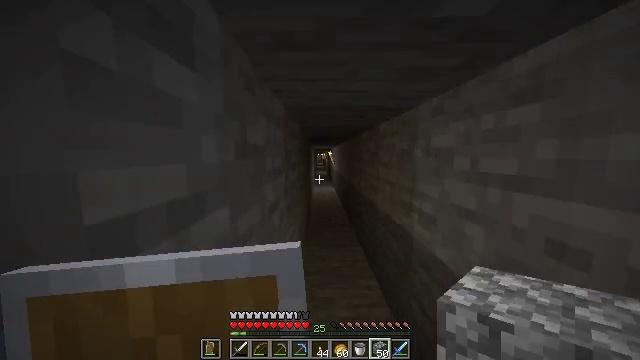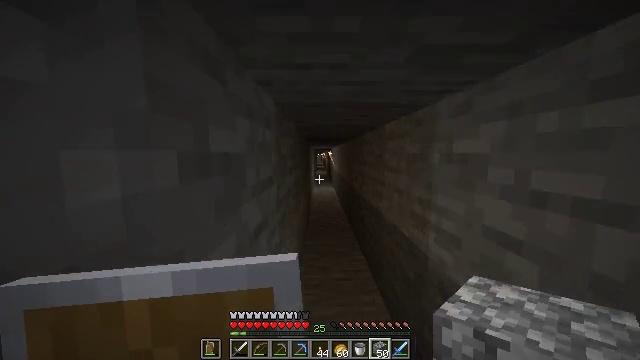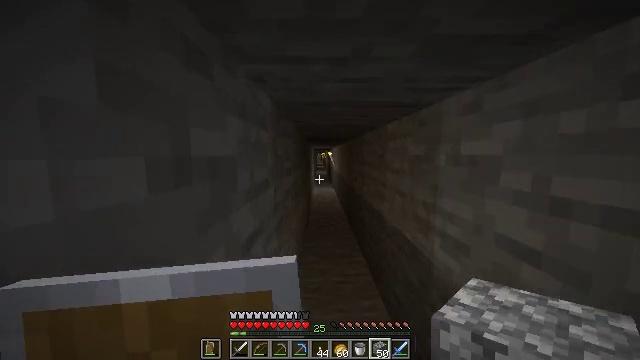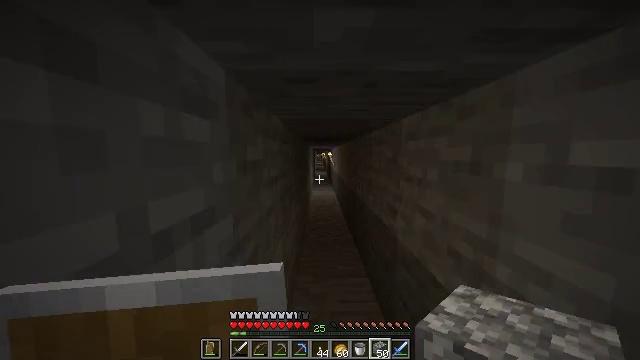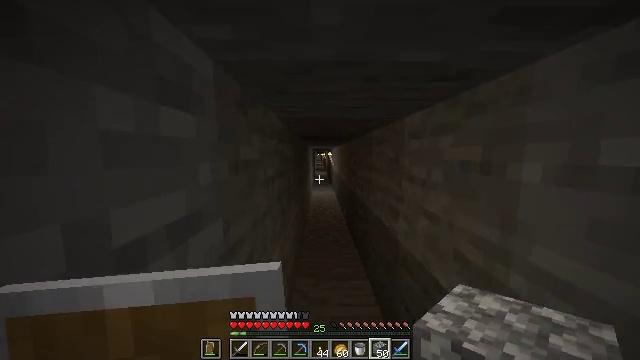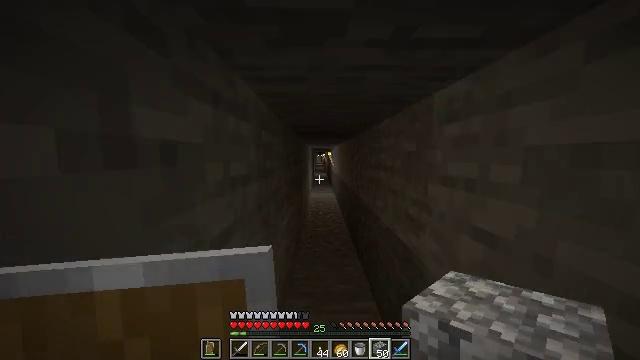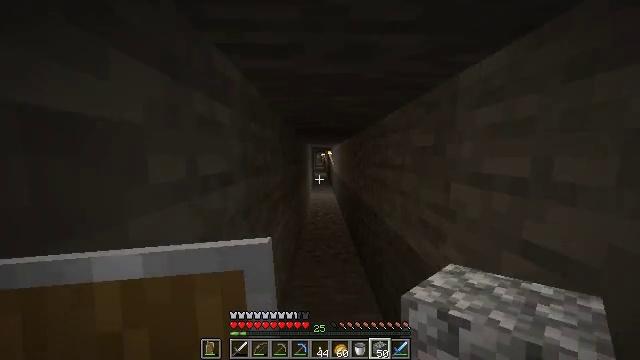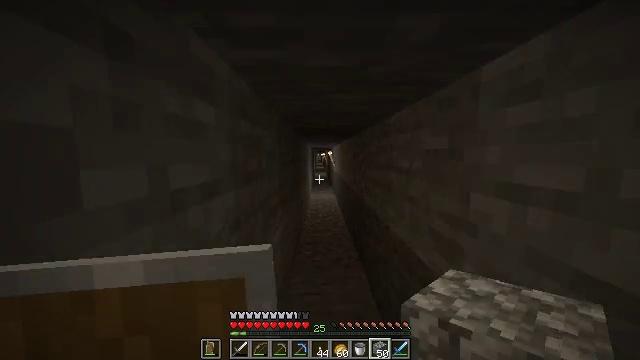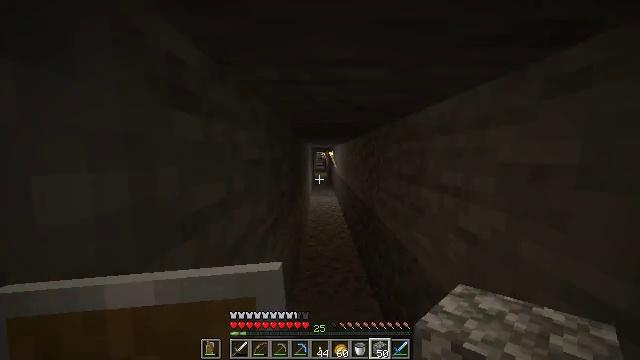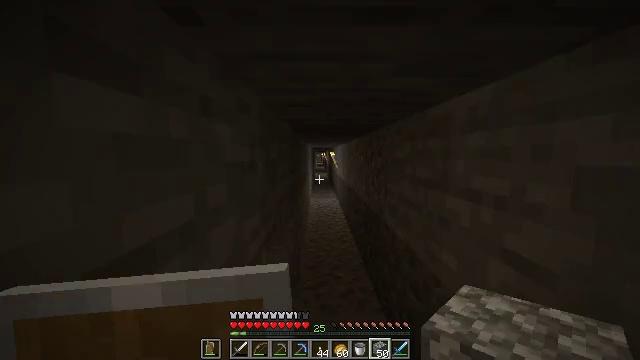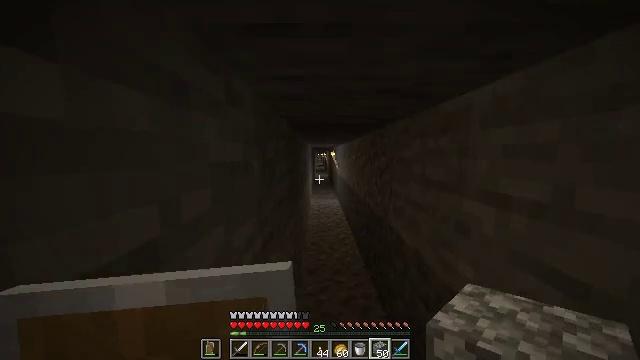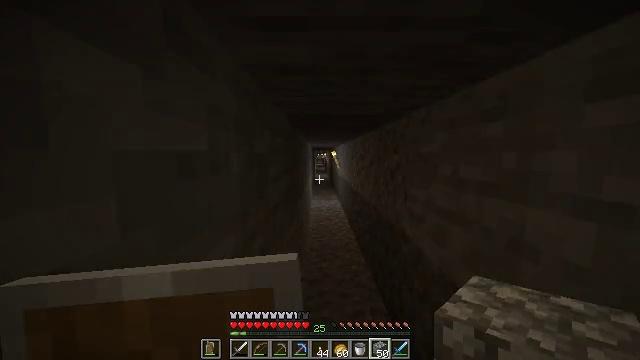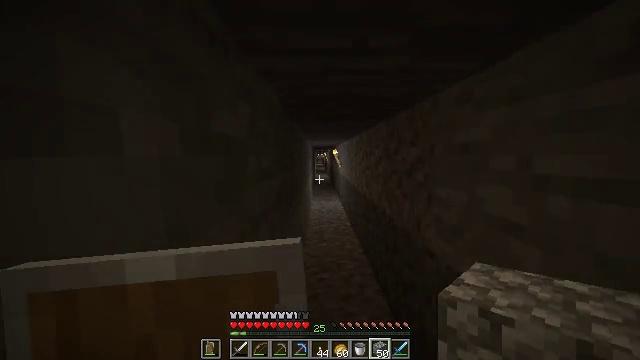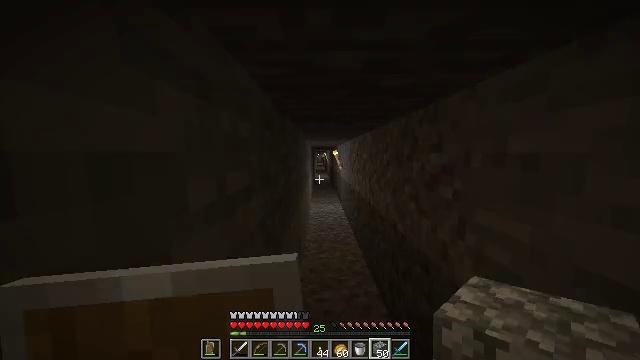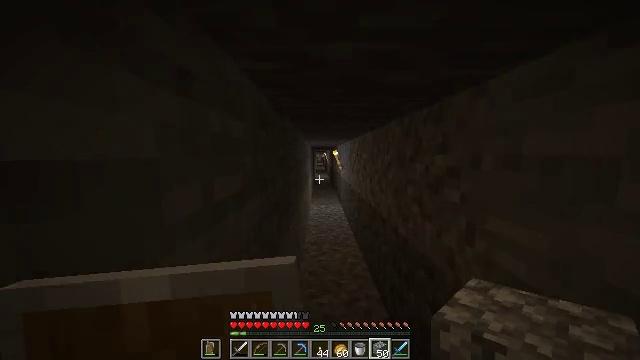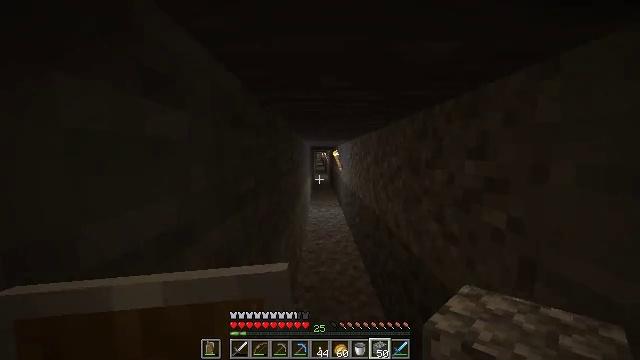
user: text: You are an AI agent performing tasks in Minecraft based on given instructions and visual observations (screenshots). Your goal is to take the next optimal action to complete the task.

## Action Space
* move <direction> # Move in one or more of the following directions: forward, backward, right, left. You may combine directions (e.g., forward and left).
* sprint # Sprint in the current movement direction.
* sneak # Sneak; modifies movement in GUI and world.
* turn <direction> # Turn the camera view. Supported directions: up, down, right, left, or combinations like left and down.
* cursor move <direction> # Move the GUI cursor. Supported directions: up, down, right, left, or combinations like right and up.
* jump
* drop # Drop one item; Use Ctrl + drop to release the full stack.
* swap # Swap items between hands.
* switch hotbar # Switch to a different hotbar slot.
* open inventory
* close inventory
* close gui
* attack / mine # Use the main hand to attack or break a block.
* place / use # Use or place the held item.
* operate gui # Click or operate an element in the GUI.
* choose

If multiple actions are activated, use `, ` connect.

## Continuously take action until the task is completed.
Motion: motion action
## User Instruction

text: Fire up the furnace to turn cobblestone into stone.
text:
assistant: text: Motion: move forward
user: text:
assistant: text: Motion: move forward
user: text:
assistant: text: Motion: move forward
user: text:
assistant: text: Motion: move forward
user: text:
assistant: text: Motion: move forward
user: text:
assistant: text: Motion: move forward
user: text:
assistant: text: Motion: move forward
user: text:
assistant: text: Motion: move forward
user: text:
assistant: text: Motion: move forward
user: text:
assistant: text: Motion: move forward
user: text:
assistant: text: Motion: move forward
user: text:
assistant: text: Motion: move forward
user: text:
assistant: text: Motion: move forward
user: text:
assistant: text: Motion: move forward
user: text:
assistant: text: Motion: move forward, sprint
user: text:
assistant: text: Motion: move forward, sprint
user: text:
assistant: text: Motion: move forward, sprint
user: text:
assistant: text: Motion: move forward
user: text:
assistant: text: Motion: move forward
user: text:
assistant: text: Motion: move forward
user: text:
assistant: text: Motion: move forward
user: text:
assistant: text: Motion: move forward
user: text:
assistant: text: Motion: move forward
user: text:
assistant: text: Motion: move forward
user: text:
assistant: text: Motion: move forward
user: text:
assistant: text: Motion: move forward
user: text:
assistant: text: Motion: move forward
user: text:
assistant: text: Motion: move forward
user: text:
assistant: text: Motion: move forward
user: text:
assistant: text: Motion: move forward